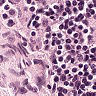
Metastatic tissue present: no